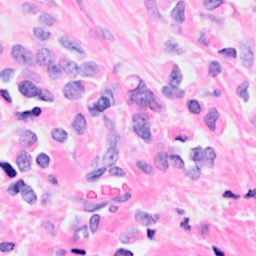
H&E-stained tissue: Breast